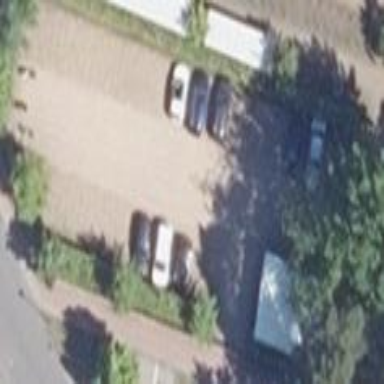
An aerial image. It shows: Parking area with surface.